Question: I observed a weird and buggy behavior in SharpDX when implementing fullscreen and resolution switching code. Whenever I set 'RenderForm.IsFullscreen' to true before I call 'RenderLoop.Run()', and return to windowed mode later on, the window is corrupted:

Notice how it's missing an icon, and my desktop background and the console shine through. Also, I can't click on it, any click is redirected to the underlying windows. Even while the RenderLoop is still run clearing the background color to dark blue, just a grayish and too small area is filled.
Here's my complete test code:
'''
using System;
using System.Drawing;
using System.Windows.Forms;
using SharpDX;
using SharpDX.Direct3D;
using SharpDX.Direct3D11;
using SharpDX.DXGI;
using SharpDX.Windows;
internal class Program
{
private static RenderForm _window;
private static SharpDX.Direct3D11.Device _device;
private static DeviceContext _deviceContext;
private static SwapChain _swapChain;
private static RenderTargetView _renderTargetView;
private static bool Fullscreen
{
get
{
return _window.IsFullscreen;
}
set
{
// Do not resize multiple times by preventing the resized event.
_window.UserResized -= _window_UserResized;
_window.IsFullscreen = value;
_swapChain.SetFullscreenState(_window.IsFullscreen, null);
// Resize the window when returning to windowed mode to fit the most recent resolution.
if (!_window.IsFullscreen)
{
_window.ClientSize = _resolution;
}
// Allow new resize events.
_window.UserResized += _window_UserResized;
}
}
private static Size _resolution;
private static Size Resolution
{
get
{
return _resolution;
}
set
{
_resolution = value;
Debug.WriteLine("Setting resolution: " + _resolution.ToString());
// Do not resize multiple times by preventing the resized event.
_window.UserResized -= _window_UserResized;
// Resize the window in windowed mode.
if (!_window.IsFullscreen)
{
_window.ClientSize = _resolution;
}
// Dispose existing objects.
Utilities.Dispose(ref _renderTargetView);
// Resize the back buffer.
_swapChain.ResizeBuffers(0, _resolution.Width, _resolution.Height, Format.R8G8B8A8_UNorm, SwapChainFlags.AllowModeSwitch);
// Create the new and resized render target and set it.
using (Texture2D backBuffer = _swapChain.GetBackBuffer<Texture2D>(0))
{
_renderTargetView = new RenderTargetView(_device, backBuffer);
}
_deviceContext.OutputMerger.SetRenderTargets(_renderTargetView);
// Resize the swap chain buffers to set the fullscreen resolution.
ModeDescription bufferDescription = new ModeDescription()
{
Width = _resolution.Width,
Height = _resolution.Height,
RefreshRate = new Rational(60, 1),
Format = Format.R8G8B8A8_UNorm
};
_swapChain.ResizeTarget(ref bufferDescription);
// Allow new resize events.
_window.UserResized += _window_UserResized;
}
}
private static void Main(string[] args)
{
_window = new RenderForm();
_window.KeyDown += _window_KeyDown;
_window.IsFullscreen = true;
// Set default resolution.
_resolution = new Size(800, 600);
// Describe the swap chain buffer mode.
ModeDescription bufferDescription = new ModeDescription()
{
Width = _resolution.Width,
Height = _resolution.Height,
RefreshRate = new Rational(60, 1),
Format = Format.R8G8B8A8_UNorm
};
// Describe the swap chain.
SwapChainDescription swapChainDescription = new SwapChainDescription()
{
ModeDescription = bufferDescription,
SampleDescription = new SampleDescription(1, 0),
Usage = Usage.RenderTargetOutput,
BufferCount = 1,
OutputHandle = _window.Handle,
IsWindowed = !_window.IsFullscreen,
Flags = SwapChainFlags.AllowModeSwitch // Allows other fullscreen resolutions than native one.
};
// Create the device with the swap chain.
SharpDX.Direct3D11.Device.CreateWithSwapChain(DriverType.Hardware, DeviceCreationFlags.None, swapChainDescription, out _device, out _swapChain);
_deviceContext = _device.ImmediateContext;
// Set the resolution to run the code which resizes the internal buffers.
Resolution = _resolution;
_window.UserResized += _window_UserResized;
RenderLoop.Run(_window, Loop);
}
private static void Loop()
{
_deviceContext.ClearRenderTargetView(_renderTargetView, new Color4(0.4f, 0.5f, 0.6f, 1f));
_swapChain.Present(1, 0);
}
private static void _window_KeyDown(object sender, KeyEventArgs e)
{
if (e.KeyCode == Keys.F)
{
Fullscreen = !Fullscreen;
}
}
private static void _window_UserResized(object sender, EventArgs e)
{
Resolution = _window.ClientSize;
}
}
'''
I can rewrite the code to remember the fullscreen setting as a boolean and not use '_window.IsFullscreen' directly, then check if I'm in the first iteration of the rendering loop and set the fullscreen state in there by checking the boolean, but that's just awkward.
When I do so, the window animates onto the desktop as if it was newly created. It looks like SharpDX messes up window styles here.
Is this a SharpDX bug or am I doing something wrong? I did not find information that I should not set 'IsFullscreen' to true before calling 'RenderLoop.Run()'.
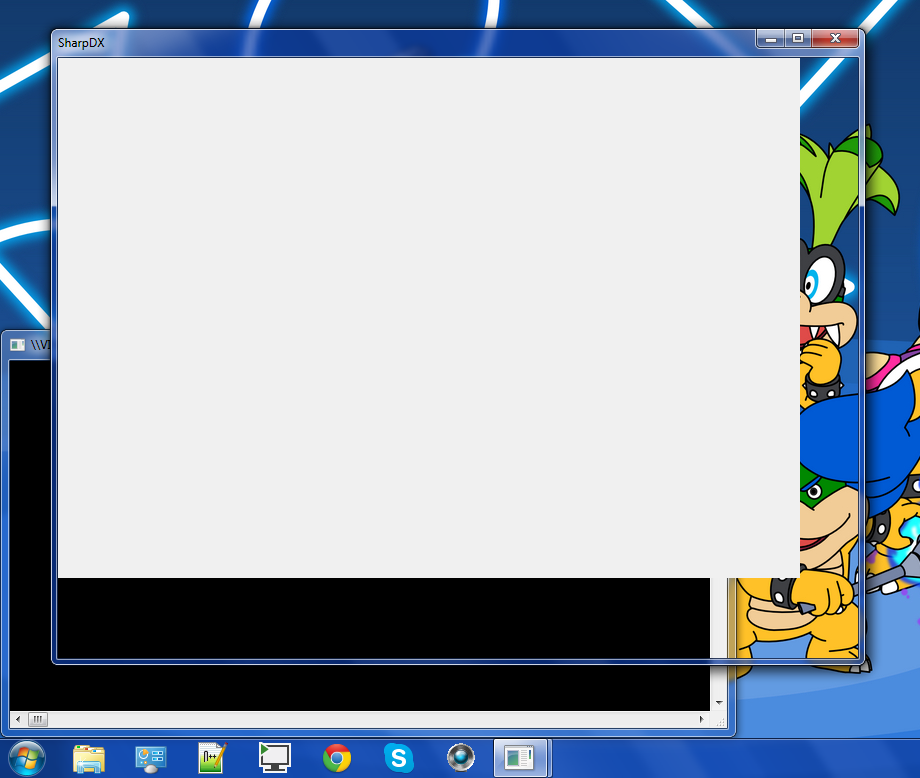
Answer: Analyzing the window styles set, the corrupted window was missing WS_VISIBLE.
So, I simply forgot to 'Show()' the render form. It turned out I have to do this even before analyzing any D3D stuff, or the window would become corrupted again.
Here's the fixed 'Main()' method:
'''
private static void Main(string[] args)
{
_window = new RenderForm();
_window.KeyDown += _window_KeyDown;
_window.IsFullscreen = true;
_window.Show(); // Do not forget this or window styles may break
// Set default resolution.
_resolution = new Size(800, 600);
// Describe the swap chain buffer mode.
ModeDescription bufferDescription = new ModeDescription()
{
Width = _resolution.Width,
Height = _resolution.Height,
RefreshRate = new Rational(60, 1),
Format = Format.R8G8B8A8_UNorm
};
// Describe the swap chain.
SwapChainDescription swapChainDescription = new SwapChainDescription()
{
ModeDescription = bufferDescription,
SampleDescription = new SampleDescription(1, 0),
Usage = Usage.RenderTargetOutput,
BufferCount = 1,
OutputHandle = _window.Handle,
IsWindowed = !_fullscreen,
Flags = SwapChainFlags.AllowModeSwitch // Allows other fullscreen resolutions than native one.
};
// Create the device with the swap chain.
SharpDX.Direct3D11.Device.CreateWithSwapChain(DriverType.Hardware, DeviceCreationFlags.None,
swapChainDescription, out _device, out _swapChain);
_deviceContext = _device.ImmediateContext;
// Set the resolution to run the code which resizes the internal buffers.
Resolution = _resolution;
RenderLoop.Run(_window, Loop);
}
'''